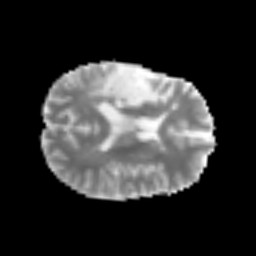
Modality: MD
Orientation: axial
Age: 58
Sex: male
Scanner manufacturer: siemens
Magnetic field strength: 3 T
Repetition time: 3.2 s
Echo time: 0.081 s